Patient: sex M, age 81
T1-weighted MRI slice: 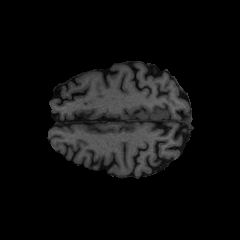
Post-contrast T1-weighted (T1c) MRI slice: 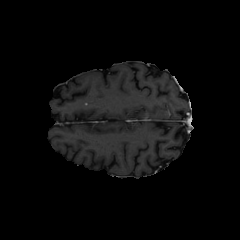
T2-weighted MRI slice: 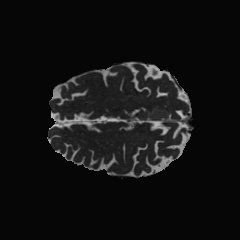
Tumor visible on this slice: yes
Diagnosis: Glioblastoma, IDH-wildtype
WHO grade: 4